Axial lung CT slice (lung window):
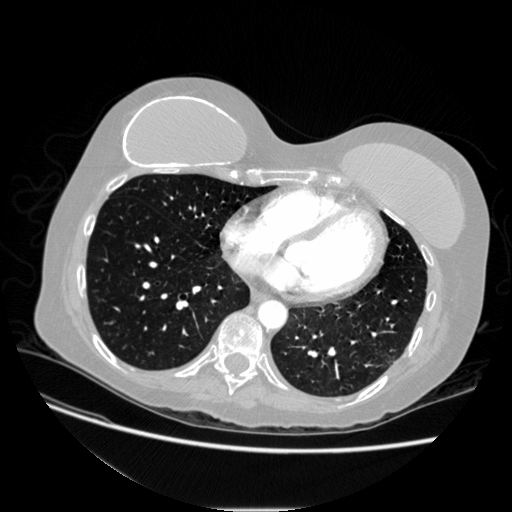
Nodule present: no